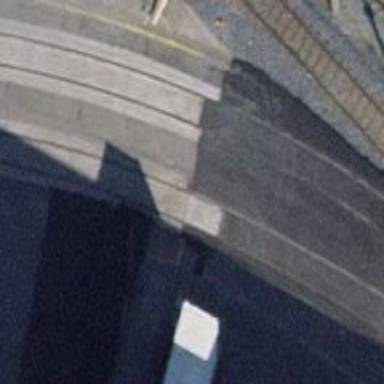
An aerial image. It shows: Single railway spur track.